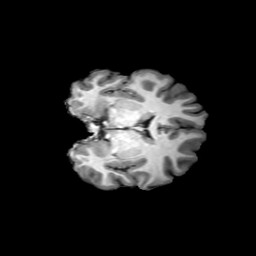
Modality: T1w
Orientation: coronal
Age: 24
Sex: female
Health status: ill